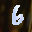
Label: 6